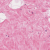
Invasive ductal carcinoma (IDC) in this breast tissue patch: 0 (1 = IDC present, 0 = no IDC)